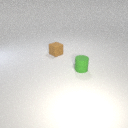
small brown rubber cube behind small green rubber cylinder